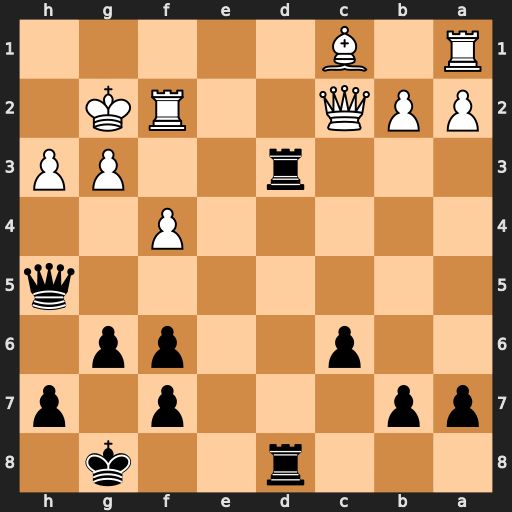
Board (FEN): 3r2k1/pp3p1p/2p2pp1/7q/5P2/3r2PP/PPQ2RK1/R1B5
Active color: b
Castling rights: -
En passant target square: -
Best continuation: Qd5+ Kh2 Rd1 Rg2 Re8